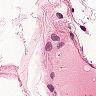
Metastatic tissue present: no